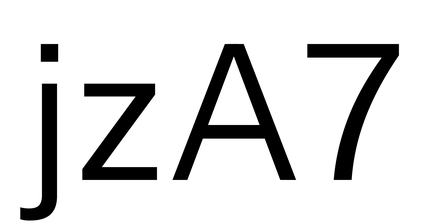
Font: InstrumentSans_Regular